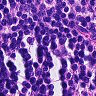
Metastatic tissue present: no